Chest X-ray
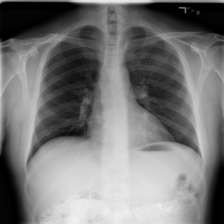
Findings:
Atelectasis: negative
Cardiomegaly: negative
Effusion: negative
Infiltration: negative
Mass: positive
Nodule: negative
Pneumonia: negative
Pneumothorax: negative
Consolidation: negative
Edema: negative
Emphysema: negative
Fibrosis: negative
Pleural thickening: negative
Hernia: negative